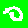
Digit: 0